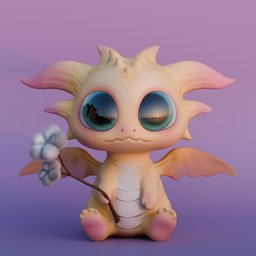
Label: animals